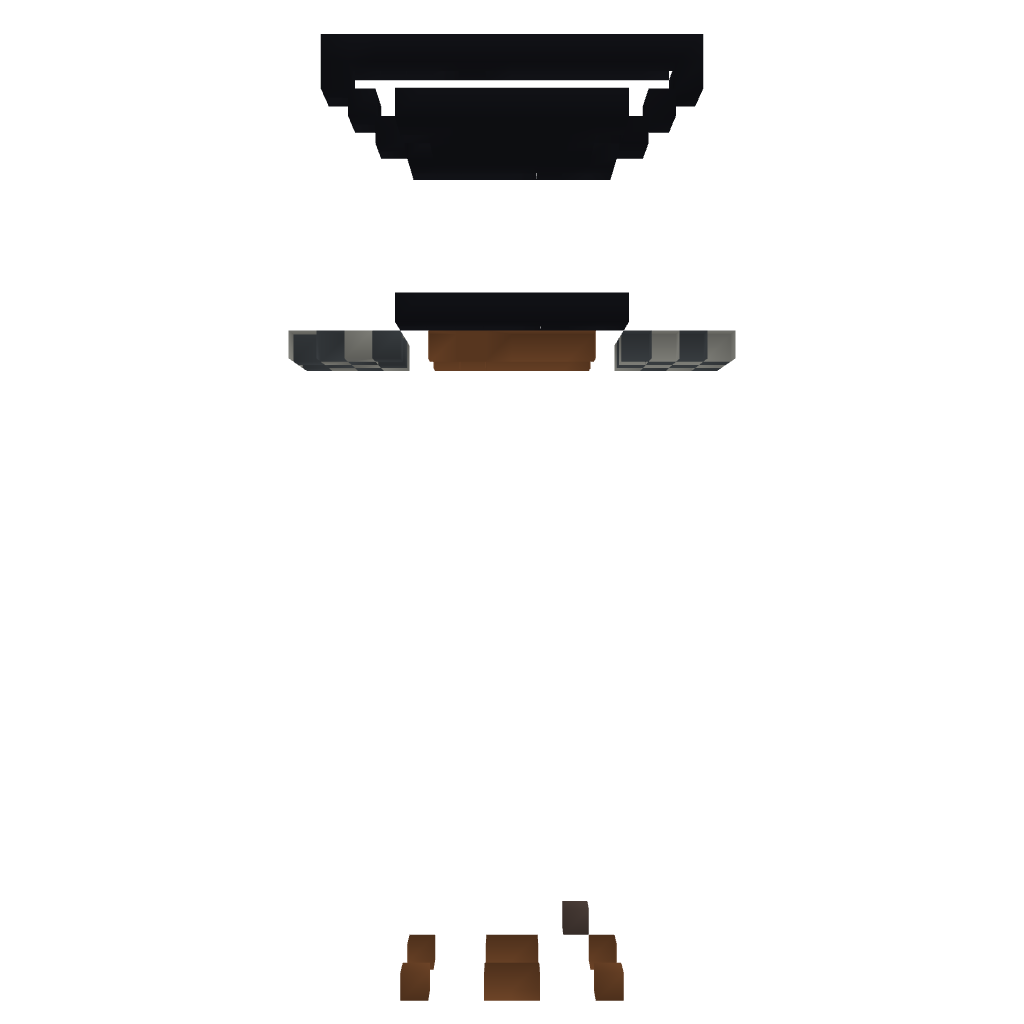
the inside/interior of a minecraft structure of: Mayan Statue